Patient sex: M
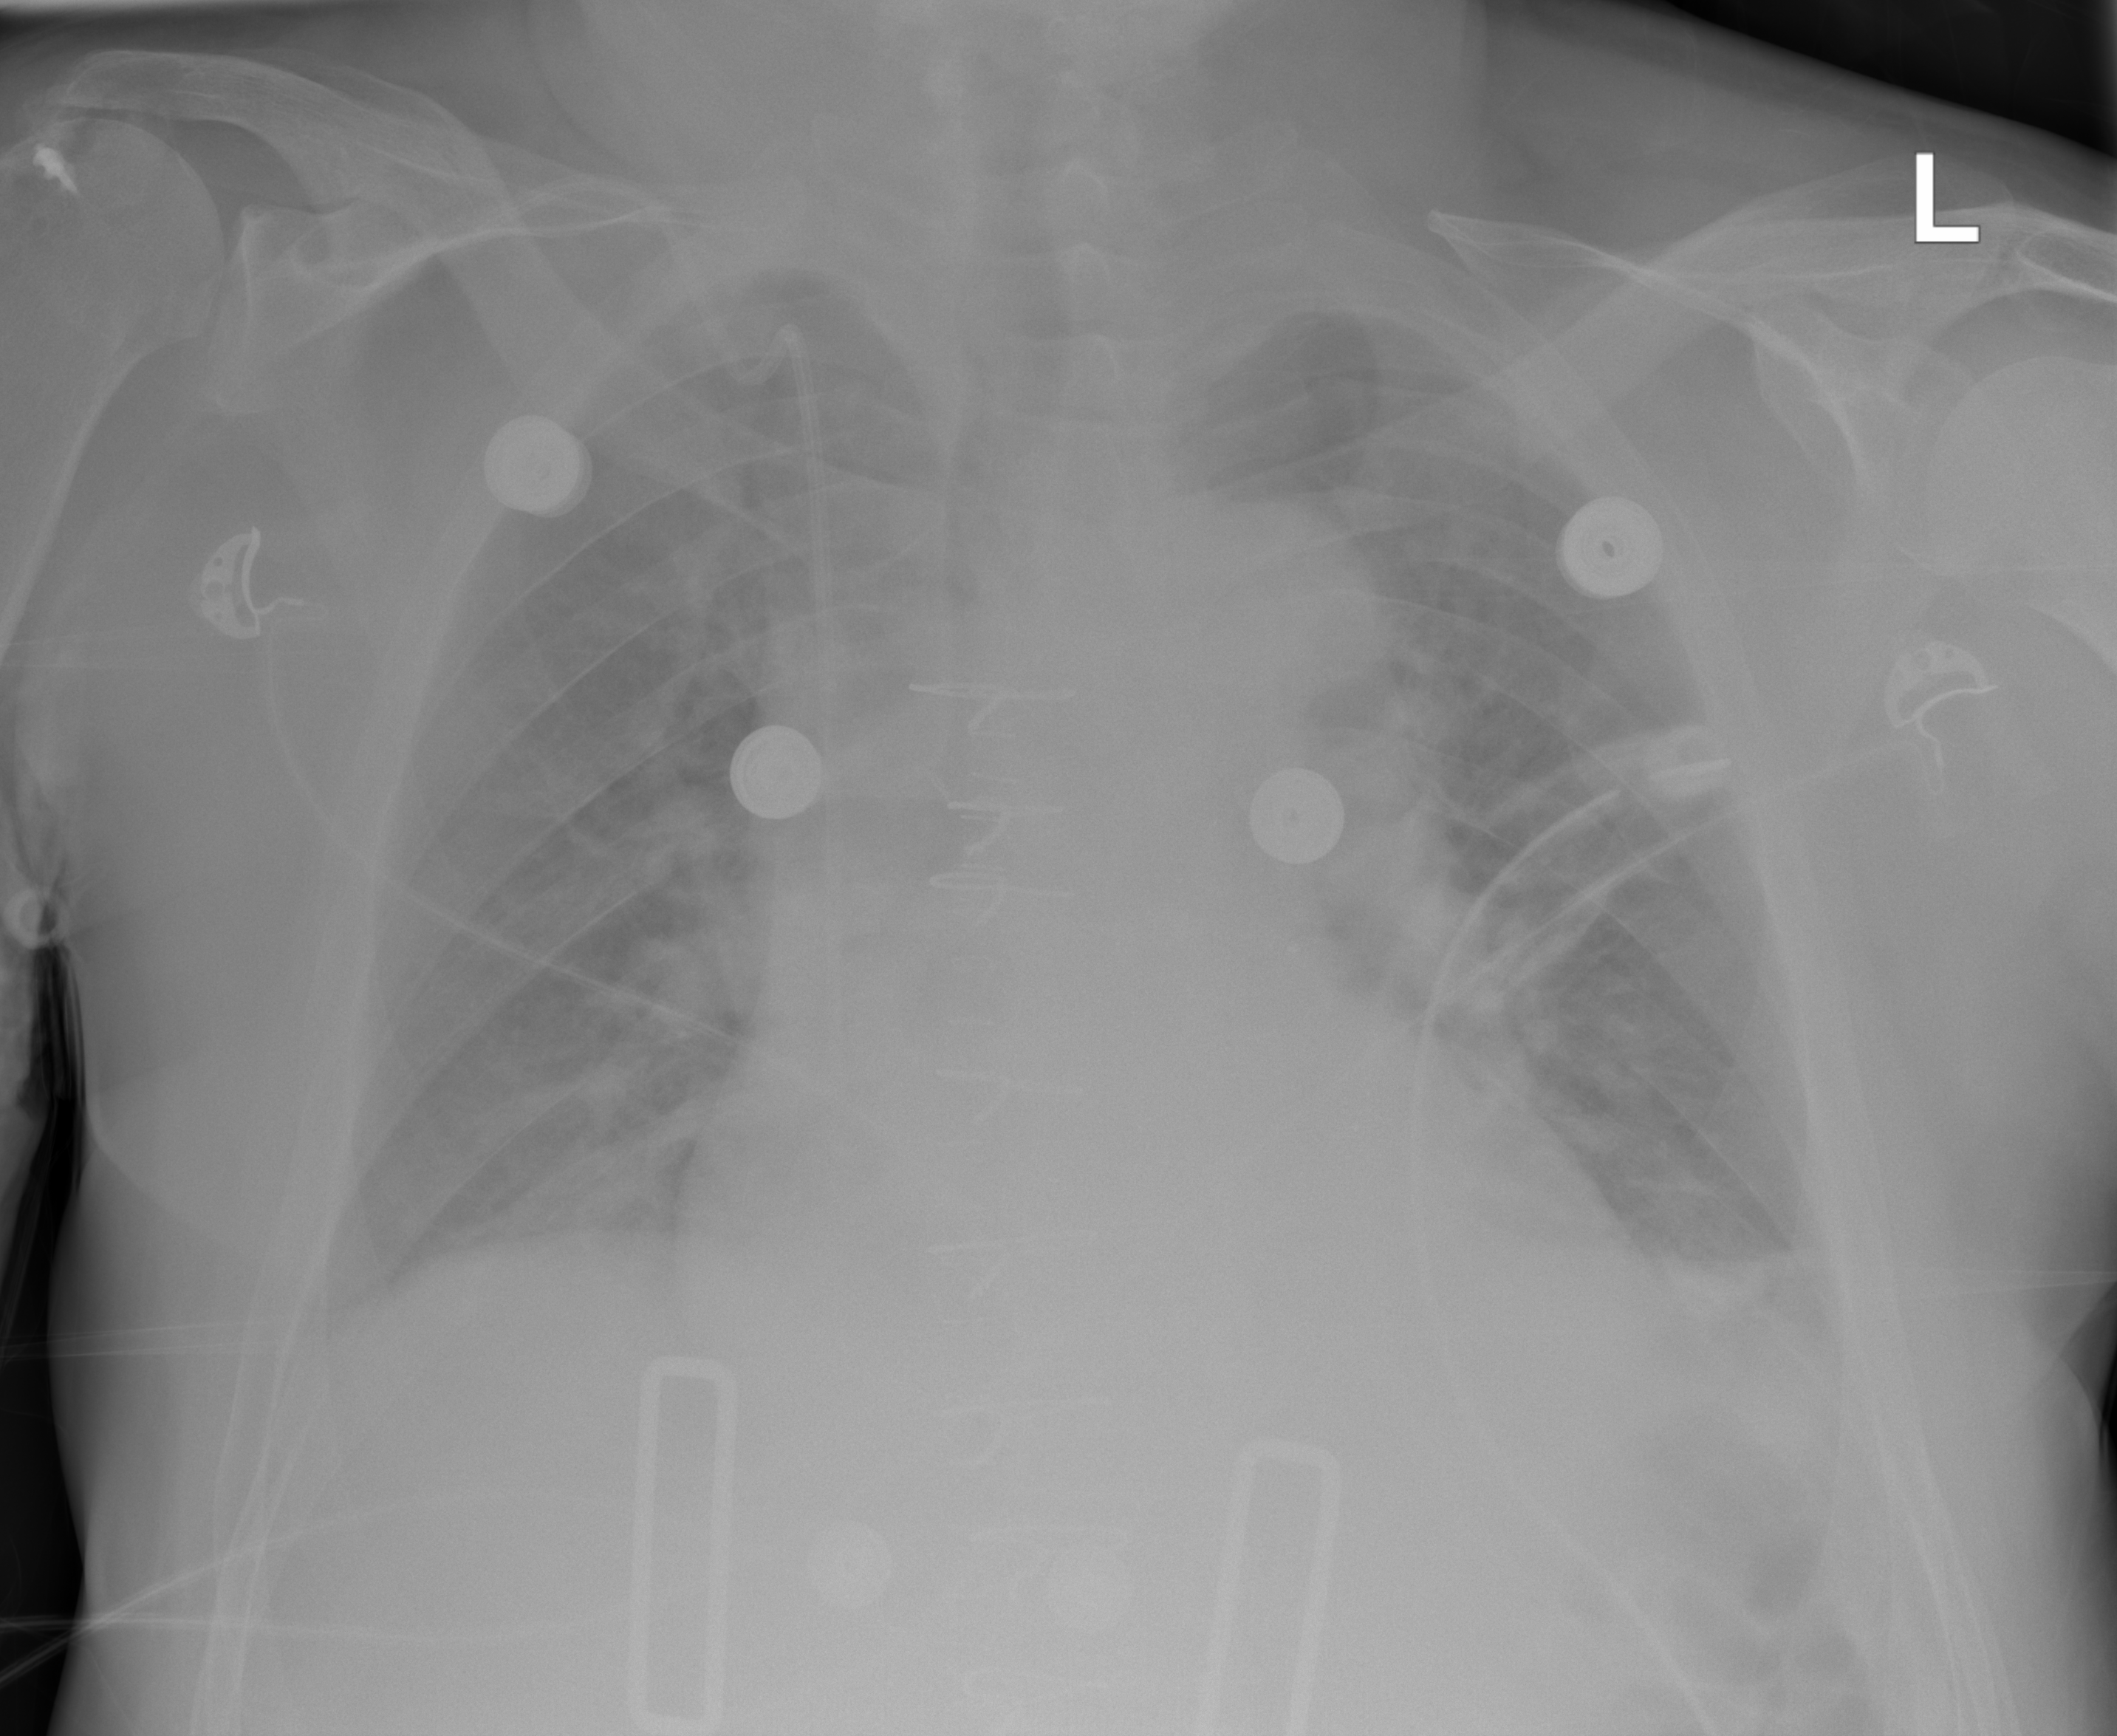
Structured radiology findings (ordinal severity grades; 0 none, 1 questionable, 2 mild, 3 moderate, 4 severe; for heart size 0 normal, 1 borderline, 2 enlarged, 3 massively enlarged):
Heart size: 2
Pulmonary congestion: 2
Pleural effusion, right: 2
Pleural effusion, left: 2
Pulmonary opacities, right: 0
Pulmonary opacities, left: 0
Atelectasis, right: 0
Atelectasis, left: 2